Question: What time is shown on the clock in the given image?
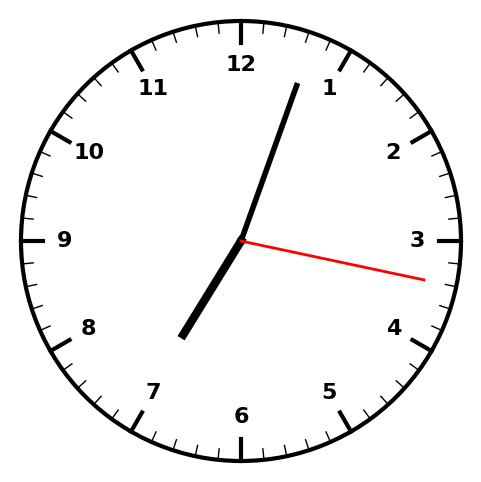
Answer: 07:03:17